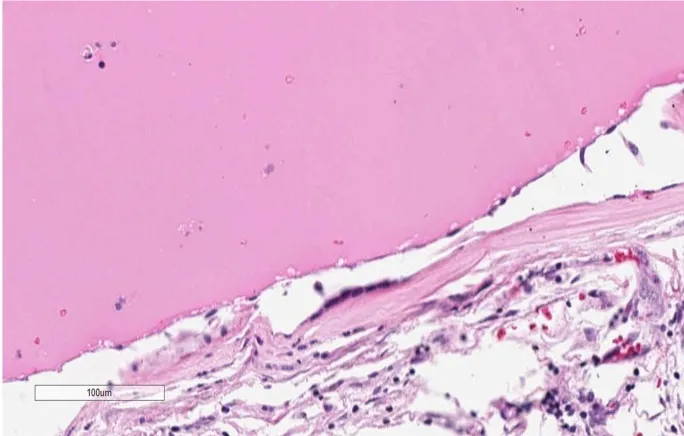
Covered by hypocellular fibrous wall lined by simple columnar epithelium with variable cilia or mucin, flattened without squamous metaplasia Columnar, ciliated epithelial cells compose the cyst wall. There was no abnormal increase in goblet cells or any cellular atypia or thickening of the wall. Cyst content consisted of a mucoid material with detached epithelial cell clusters (A x40, B x80).
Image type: pathology (h&e)